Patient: sex M, age 59
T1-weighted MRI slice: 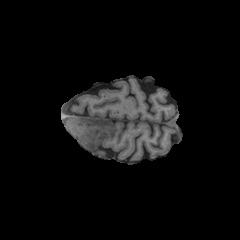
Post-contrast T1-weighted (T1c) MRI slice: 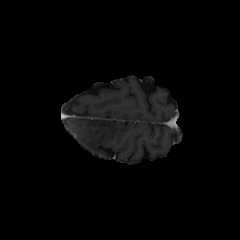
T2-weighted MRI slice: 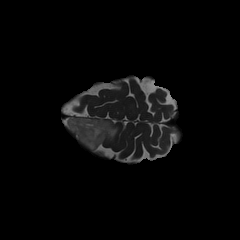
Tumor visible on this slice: yes
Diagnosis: Oligodendroglioma, IDH-mutant, 1p/19q-codeleted
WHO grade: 3